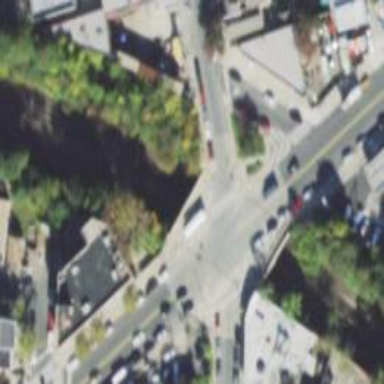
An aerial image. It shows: Traffic island located on footway.